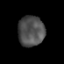
Tissue: prostate
Cell type: T cells
Senescence score: 0.3469
Nuclear area (px): 788
Mean DAPI intensity: 79.869